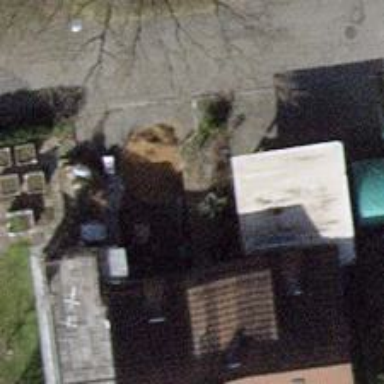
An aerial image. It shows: Detached building.